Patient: sex M, age 65
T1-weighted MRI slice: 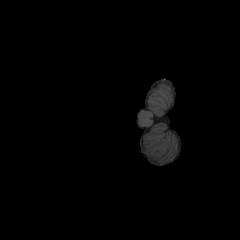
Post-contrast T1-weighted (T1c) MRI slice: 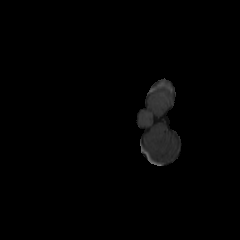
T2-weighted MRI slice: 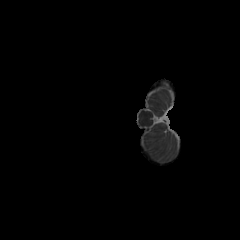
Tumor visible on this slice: no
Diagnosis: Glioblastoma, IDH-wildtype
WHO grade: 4